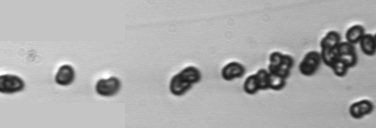
Label: Phaeocystis